A bearing vibration time series has been folded into this square grayscale image, one row per segment of consecutive samples. Determine the bearing's health state. Answer with exactly one of: normal, inner_race, outer_race, ball.
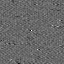
Answer: inner_race